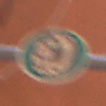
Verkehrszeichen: SchneekettenVorgeschrieben
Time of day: MorningAfternoon
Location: Outdoor (Urban)
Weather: Clear
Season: NotSpecified
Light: Natural